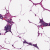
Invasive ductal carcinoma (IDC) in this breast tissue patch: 0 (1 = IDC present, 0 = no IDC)